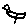
Label: bird